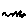
Label: zigzag